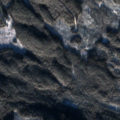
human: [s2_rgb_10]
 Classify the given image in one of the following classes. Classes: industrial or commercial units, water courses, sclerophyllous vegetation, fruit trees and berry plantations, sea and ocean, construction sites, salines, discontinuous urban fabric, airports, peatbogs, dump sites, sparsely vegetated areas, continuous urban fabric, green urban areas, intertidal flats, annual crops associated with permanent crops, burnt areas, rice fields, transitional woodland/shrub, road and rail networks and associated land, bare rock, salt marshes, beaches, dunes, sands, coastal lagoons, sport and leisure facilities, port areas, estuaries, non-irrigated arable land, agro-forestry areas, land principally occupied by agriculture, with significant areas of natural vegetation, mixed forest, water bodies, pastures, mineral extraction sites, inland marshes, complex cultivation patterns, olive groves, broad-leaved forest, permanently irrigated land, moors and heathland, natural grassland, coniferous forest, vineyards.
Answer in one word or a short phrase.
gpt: coniferous forest, mixed forest, transitional woodland/shrub